Question: I'm working on an AngularJS app which will allow a user to drag HTML elements onto a designated area. I then need to be able to output the coordinates of the elements dropped onto the designated area.
The UI will look something like this:

So the user drags objects from the panel on the left onto the designated area on the right. They will then be able to set a number of properties for that element as shown in the bottom panel (however this is something I'm confident in doing). What I'm unsure about is how I can create the functionality to allow objects to be dropped at a certain position on the designated area, then have the web app output the coordinates of all the objects.
Any ideas on how to accomplish this functionality?
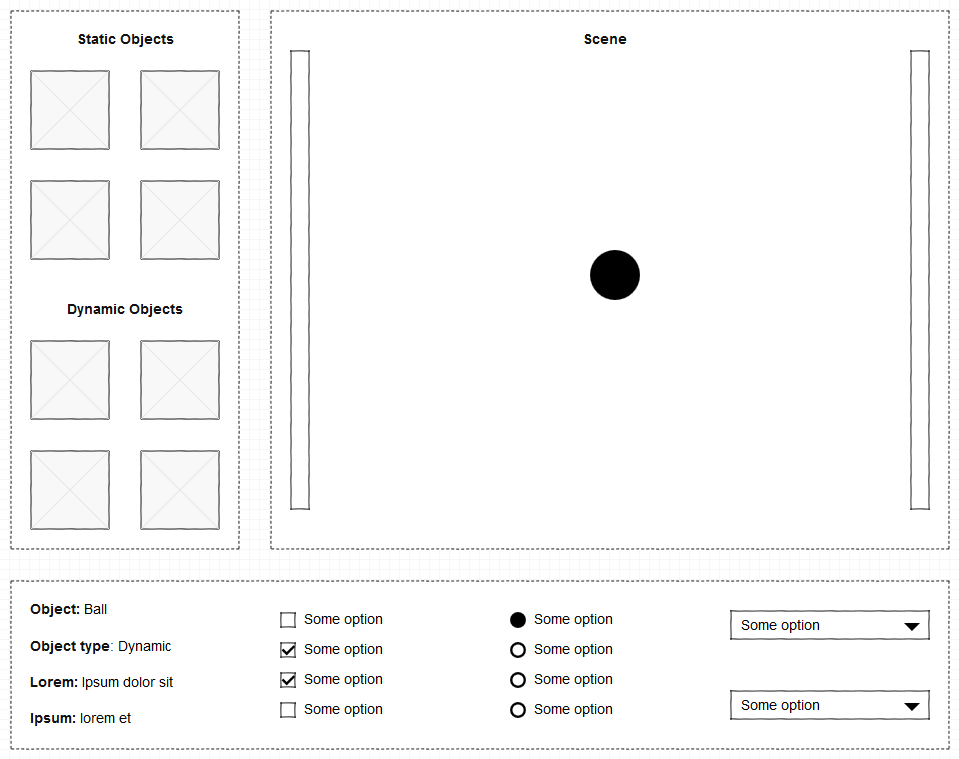
Answer: Have a look to <URL>, this is what you need.
After, to get the position, its easy, using angular.element(droppedElement).<URL> which return the position from its parent element which is your dropzone.